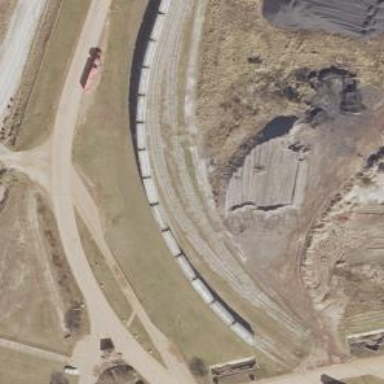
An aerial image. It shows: Rail spur service.